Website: lowes
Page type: receipt
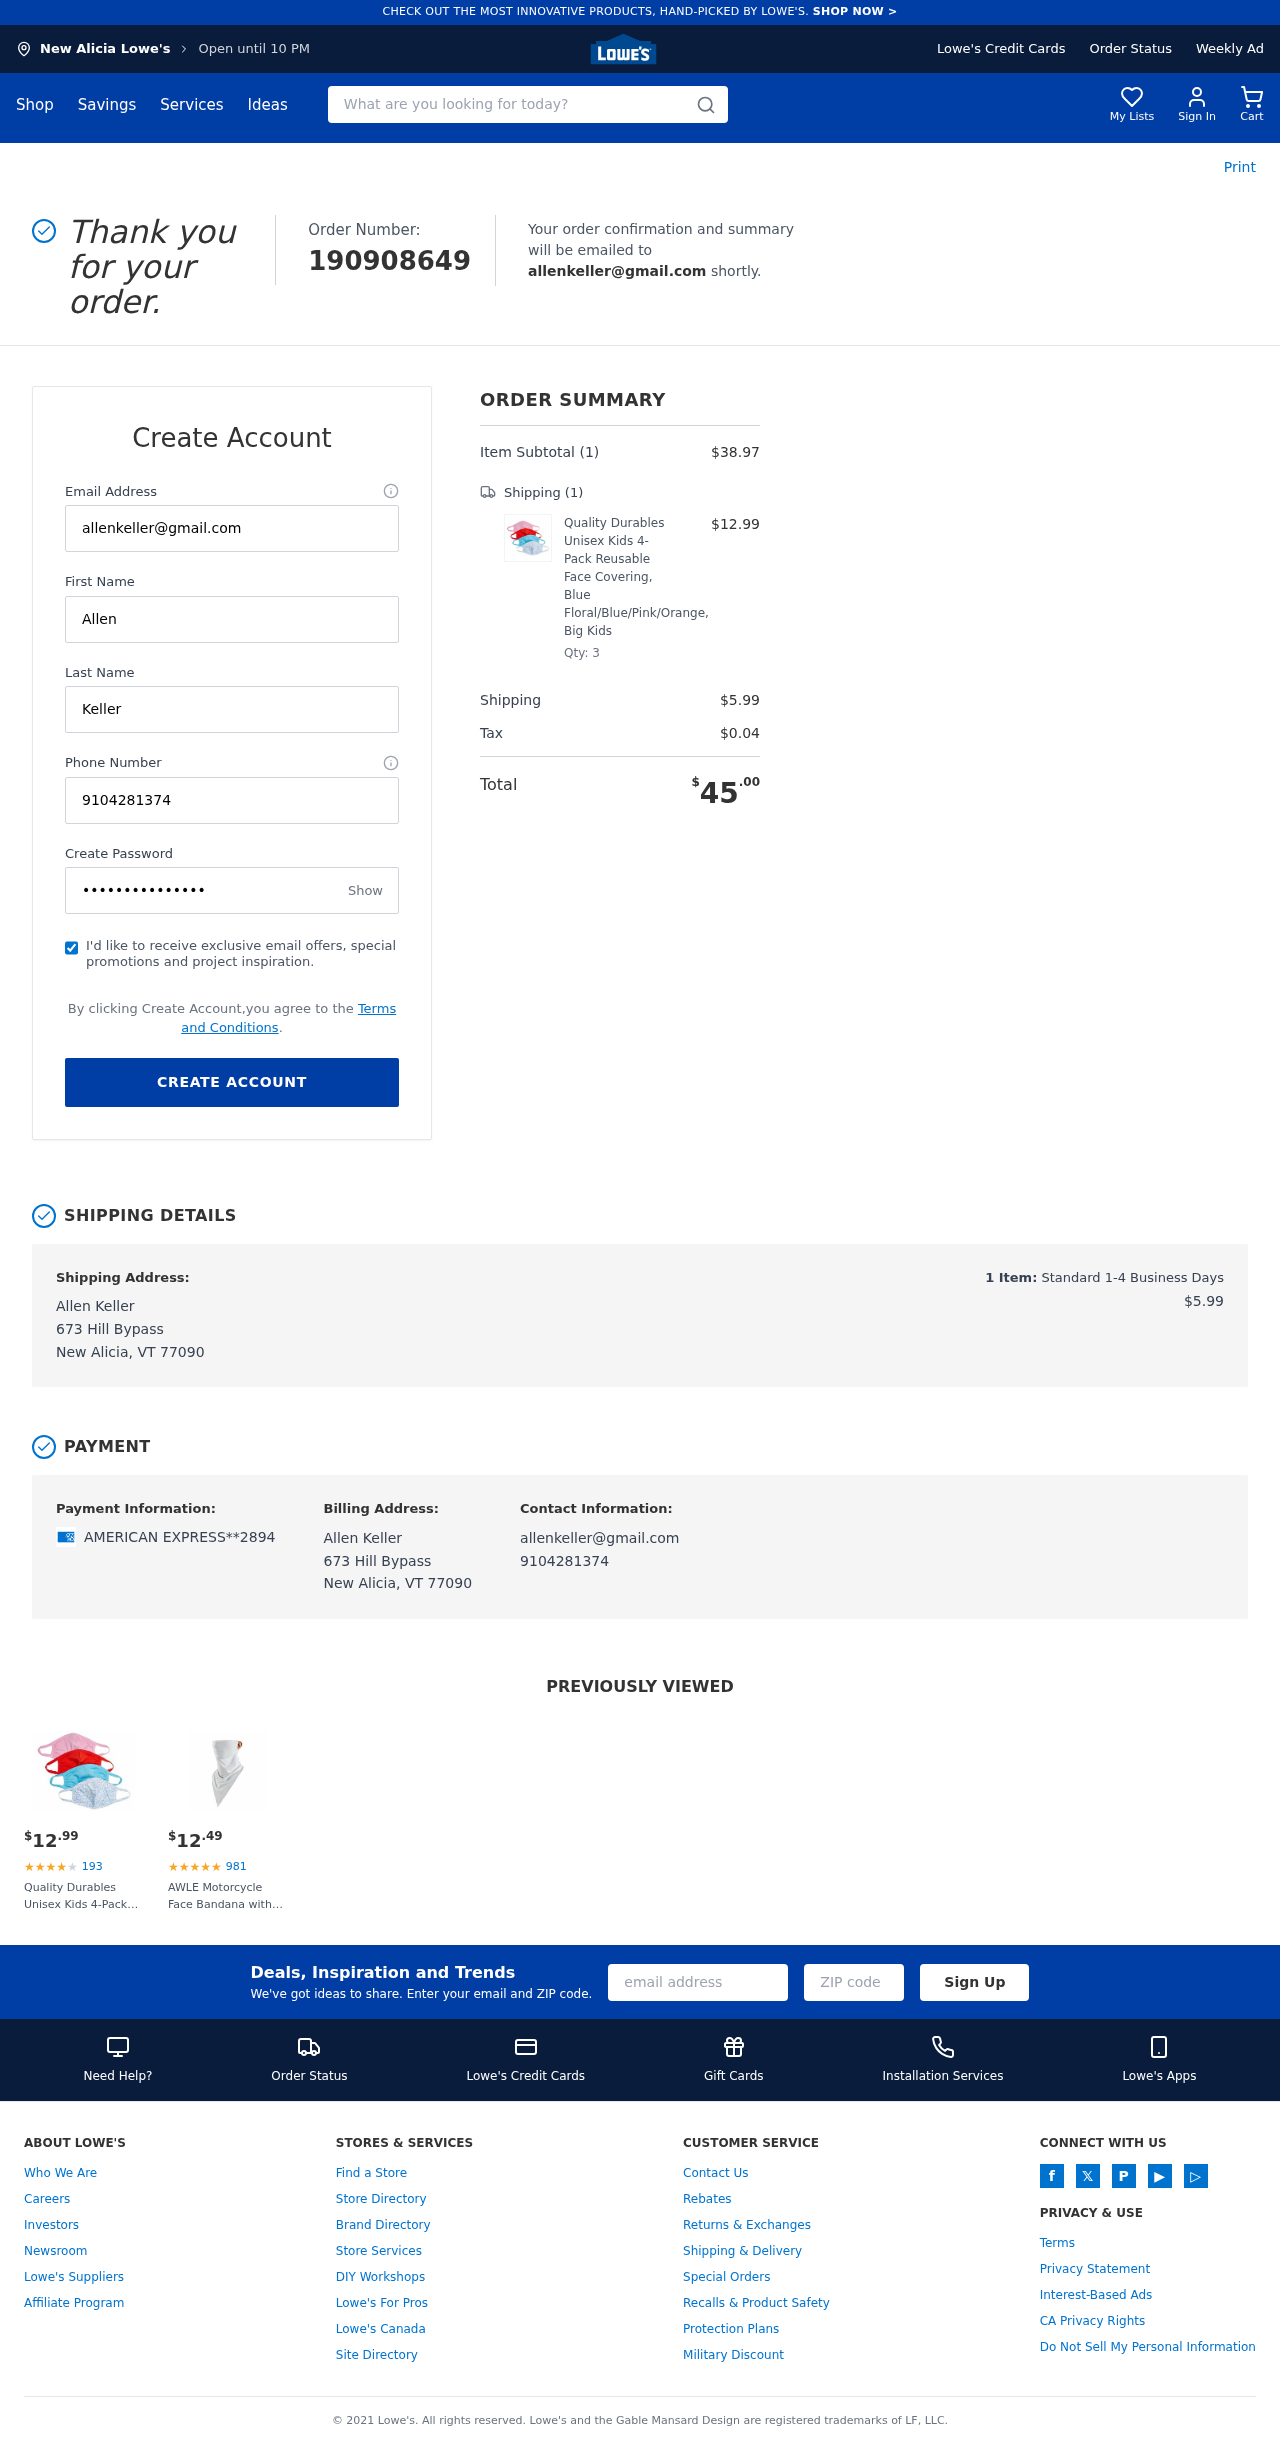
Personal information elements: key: PII_CARD_LAST4
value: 2894
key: PII_CARD_TYPE
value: AMERICAN EXPRESS
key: PII_CITY
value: New Alicia
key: PII_EMAIL
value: allenkeller@gmail.com
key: PII_FULLNAME
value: Allen Keller
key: PII_PHONE
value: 9104281374
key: PII_STREET
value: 673 Hill Bypass
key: PII_FIRSTNAME
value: Allen
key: PII_LASTNAME
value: Keller
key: PII_CITY_STATE_ZIP
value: New Alicia, VT 77090
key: PII_FULLNAME2
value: Allen Keller
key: PII_FULLNAME3
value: Allen Keller
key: PII_FIRSTNAME2
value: Allen
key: PII_FIRSTNAME3
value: Allen
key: PII_LASTNAME2
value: Keller
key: PII_LASTNAME3
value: Keller
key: PII_FIRSTNAME_DERIVED
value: Allen
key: PII_LASTNAME_DERIVED
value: Keller
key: PII_FULLNAME_DERIVED
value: Allen Keller
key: PII_NAME_FULL_DERIVED
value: Allen Keller
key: PII_STREET2
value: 673 Hill Bypass
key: PII_CITY_STATE_ZIP2
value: New Alicia, VT 77090
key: PII_EMAIL2
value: allenkeller@gmail.com
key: PII_EMAIL3
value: allenkeller@gmail.com
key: PII_PHONE_LINE
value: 1374
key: PII_PHONE_SUFFIX
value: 1374
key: PII_PHONE2
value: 9104281374
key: PII_PHONE3
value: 9104281374
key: PII_PHONE_NUMERIC
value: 9104281374
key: PII_PHONE_LINE_NUMERIC
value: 1374
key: PII_PHONE_SUFFIX_NUMERIC
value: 1374
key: PII_PHONE2_NUMERIC
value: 9104281374
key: PII_PHONE3_NUMERIC
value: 9104281374
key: PII_PHONE_DIGITS
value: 9104281374
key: PII_PHONE_LAST4
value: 1374
Product elements: key: PRODUCT1_NAME
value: Quality Durables Unisex Kids 4-Pack Reusable Face Covering, Blue Floral/Blue/Pink/Orange, Big Kids
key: PRODUCT1_PRICE
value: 12.99
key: PRODUCT1_QUANTITY
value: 3
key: PRODUCT2_NAME
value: AWLE Motorcycle Face Bandana with Ear Loops, Festivals Parties Outdoor Working Net Pattern Face Cove
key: PRODUCT2_NUM_RATINGS
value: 981
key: PRODUCT2_PRICE
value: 12.49
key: PRODUCT1_PRICE2
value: $12.99
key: PRODUCT1_RATING2
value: ★
★
★
★
★
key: PRODUCT1_NUM_RATINGS2
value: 193
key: PRODUCT1_NAME2
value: Quality Durables Unisex Kids 4-Pack Reusable Face Covering, Blue Floral/Blue/Pink/Orange, Big Kids
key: PRODUCT2_RATING
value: ★
★
★
★
★
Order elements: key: ORDER_ID
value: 190908649
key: ORDER_NUM_ITEMS
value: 1
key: ORDER_SUBTOTAL
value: $38.97
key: ORDER_NUM_ITEMS2
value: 1
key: ORDER_SHIPPING_COST
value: $5.99
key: ORDER_TAX
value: $0.04
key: ORDER_TOTAL
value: $45.00
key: ORDER_NUM_ITEMS3
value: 1
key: ORDER_SHIPPING_COST2
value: $5.99
Search elements: key: HEADER_SEARCH
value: What are you looking for today?